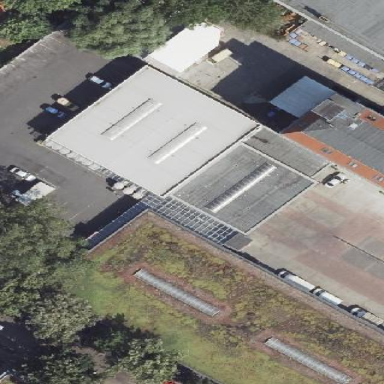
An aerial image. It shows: Warehouse building.